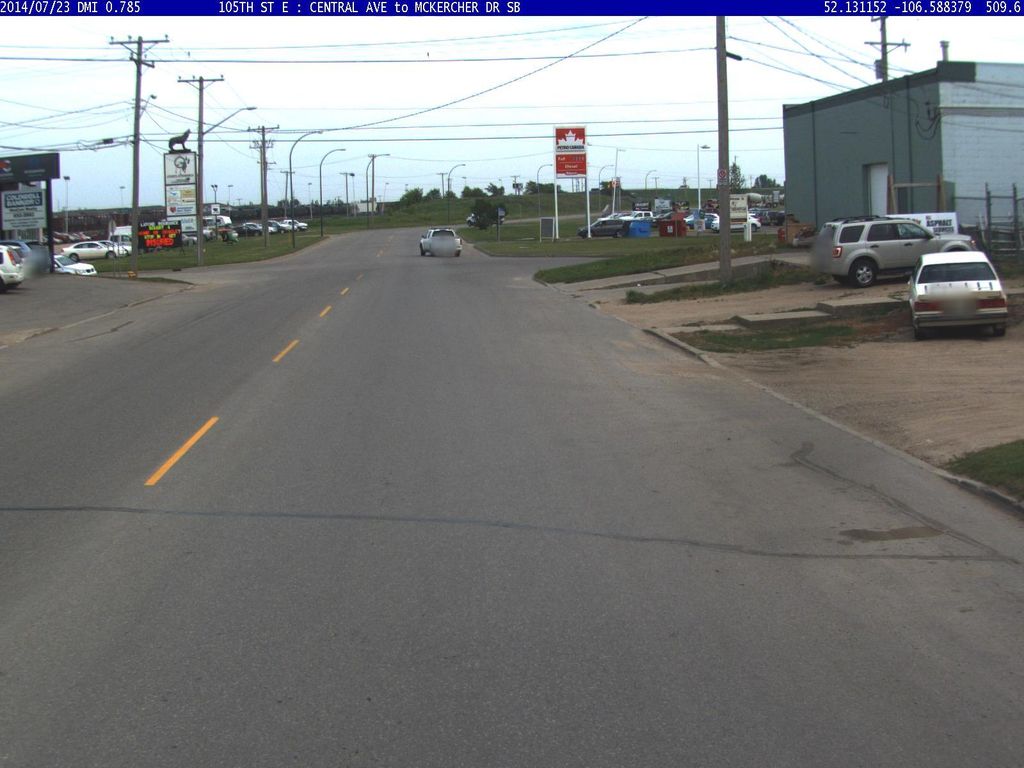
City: saskatoon